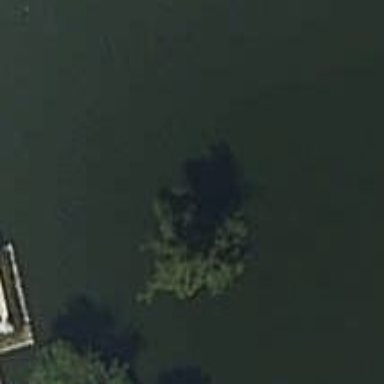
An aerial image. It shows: Taxodium tree with needle-leaved decidiuous natural.